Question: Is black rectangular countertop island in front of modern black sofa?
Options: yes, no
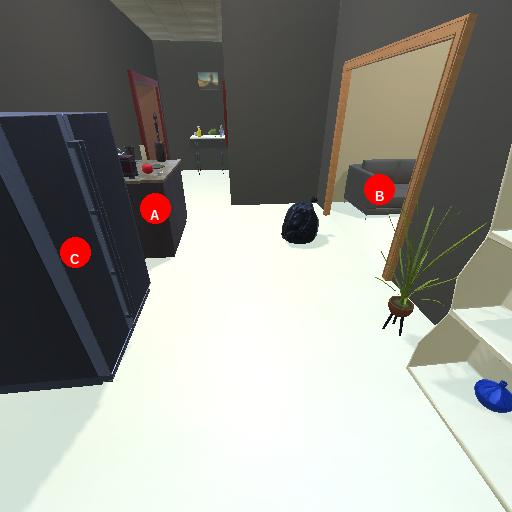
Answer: yes